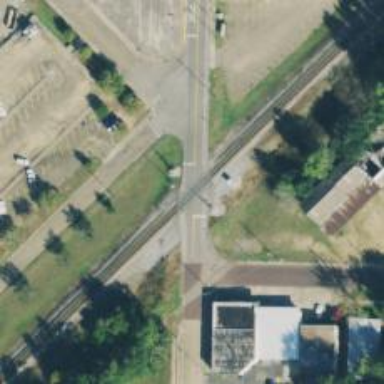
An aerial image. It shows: Level crossing along the railway.